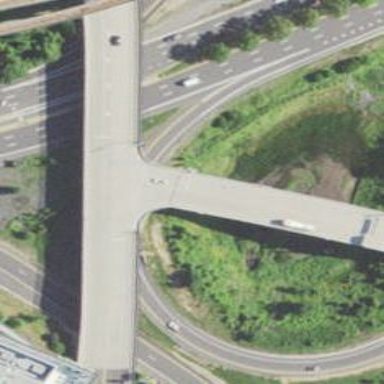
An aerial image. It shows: Asphalt motorway link.